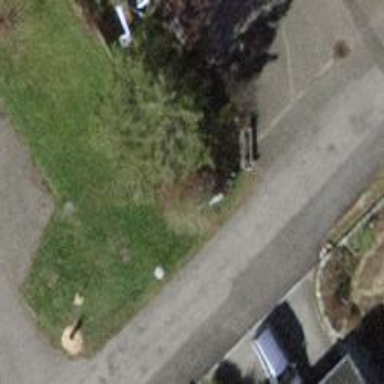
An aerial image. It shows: Bench for seating.